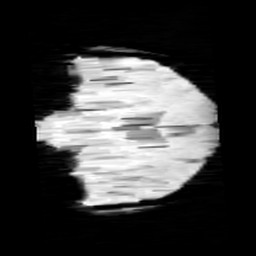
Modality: minIP
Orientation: coronal
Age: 11
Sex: female
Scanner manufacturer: siemens
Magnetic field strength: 3 T
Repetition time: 0.027 s
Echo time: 0.02 s